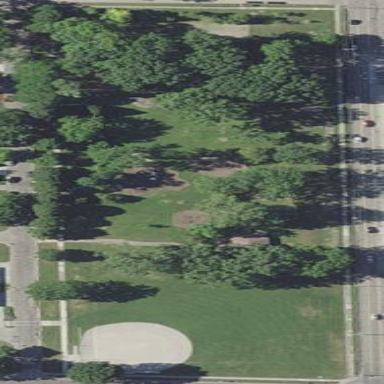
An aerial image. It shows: Park.